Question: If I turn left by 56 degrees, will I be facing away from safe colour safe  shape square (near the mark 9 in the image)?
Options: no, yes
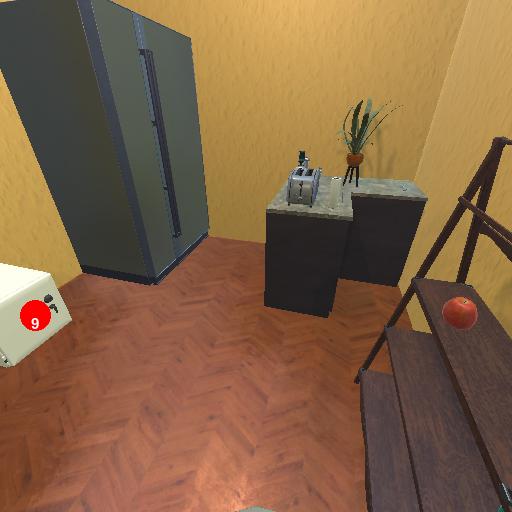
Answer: no